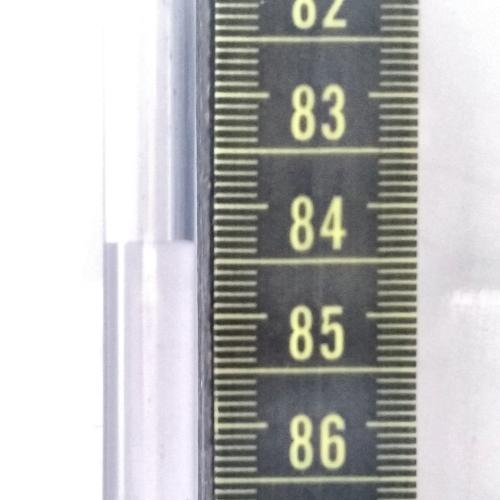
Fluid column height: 84.3 cm